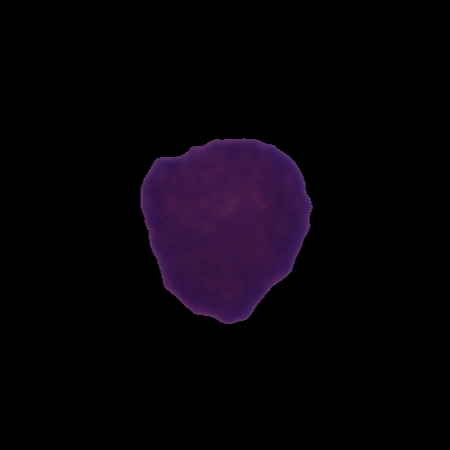
Label: cancer